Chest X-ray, PA view. Patient: 66 years old, sex F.
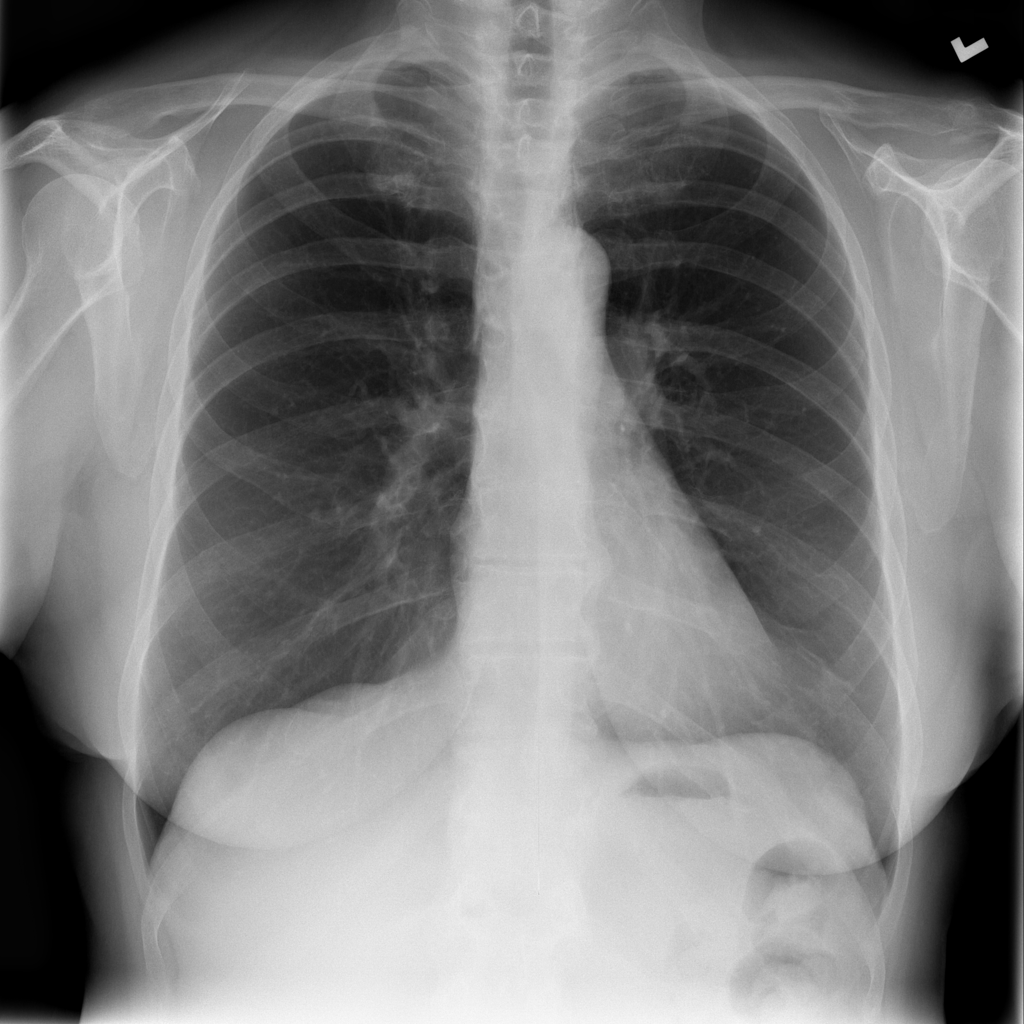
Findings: No Finding